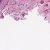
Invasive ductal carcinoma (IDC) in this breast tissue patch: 0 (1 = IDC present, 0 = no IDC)